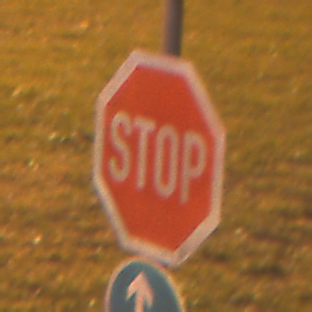
Verkehrszeichen: Stop
Zusatzzeichen unten: VorgeschriebeneFahrtrichtungGeradeausOderRechts
Umgebung: Outdoor, Suburban
Tageszeit: Night
Wetter: PartlyCloudy
Licht: Artificial
Jahreszeit: NotSpecified
Kontrast: HighContrast